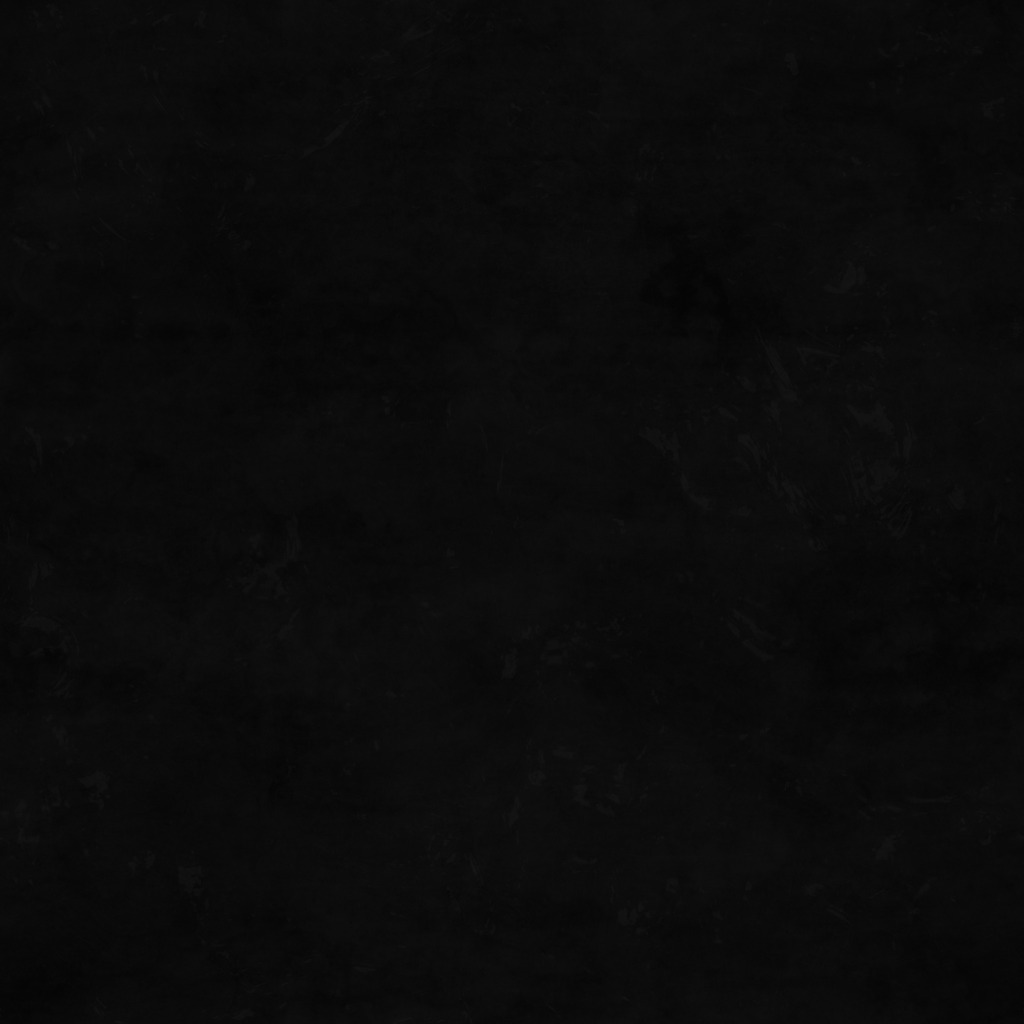
Texture map type: Roughness